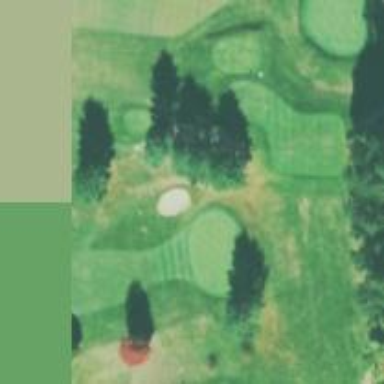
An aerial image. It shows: View of golf hole.